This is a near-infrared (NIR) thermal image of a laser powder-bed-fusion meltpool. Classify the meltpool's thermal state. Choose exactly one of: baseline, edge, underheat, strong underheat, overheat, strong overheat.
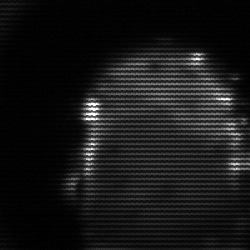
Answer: baseline